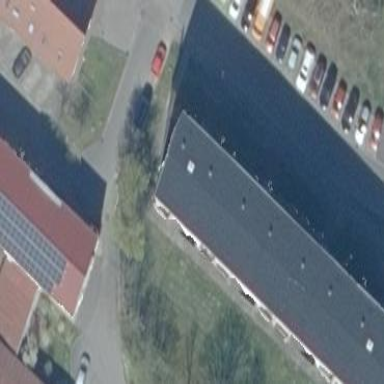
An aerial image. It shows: Flat-roofed apartment building.